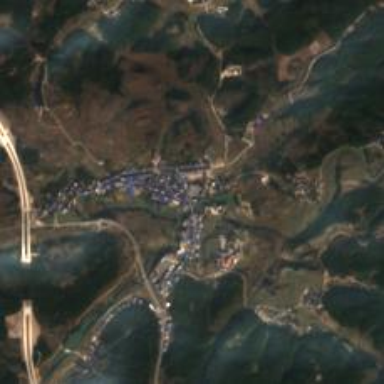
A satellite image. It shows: Ethnic township within town.